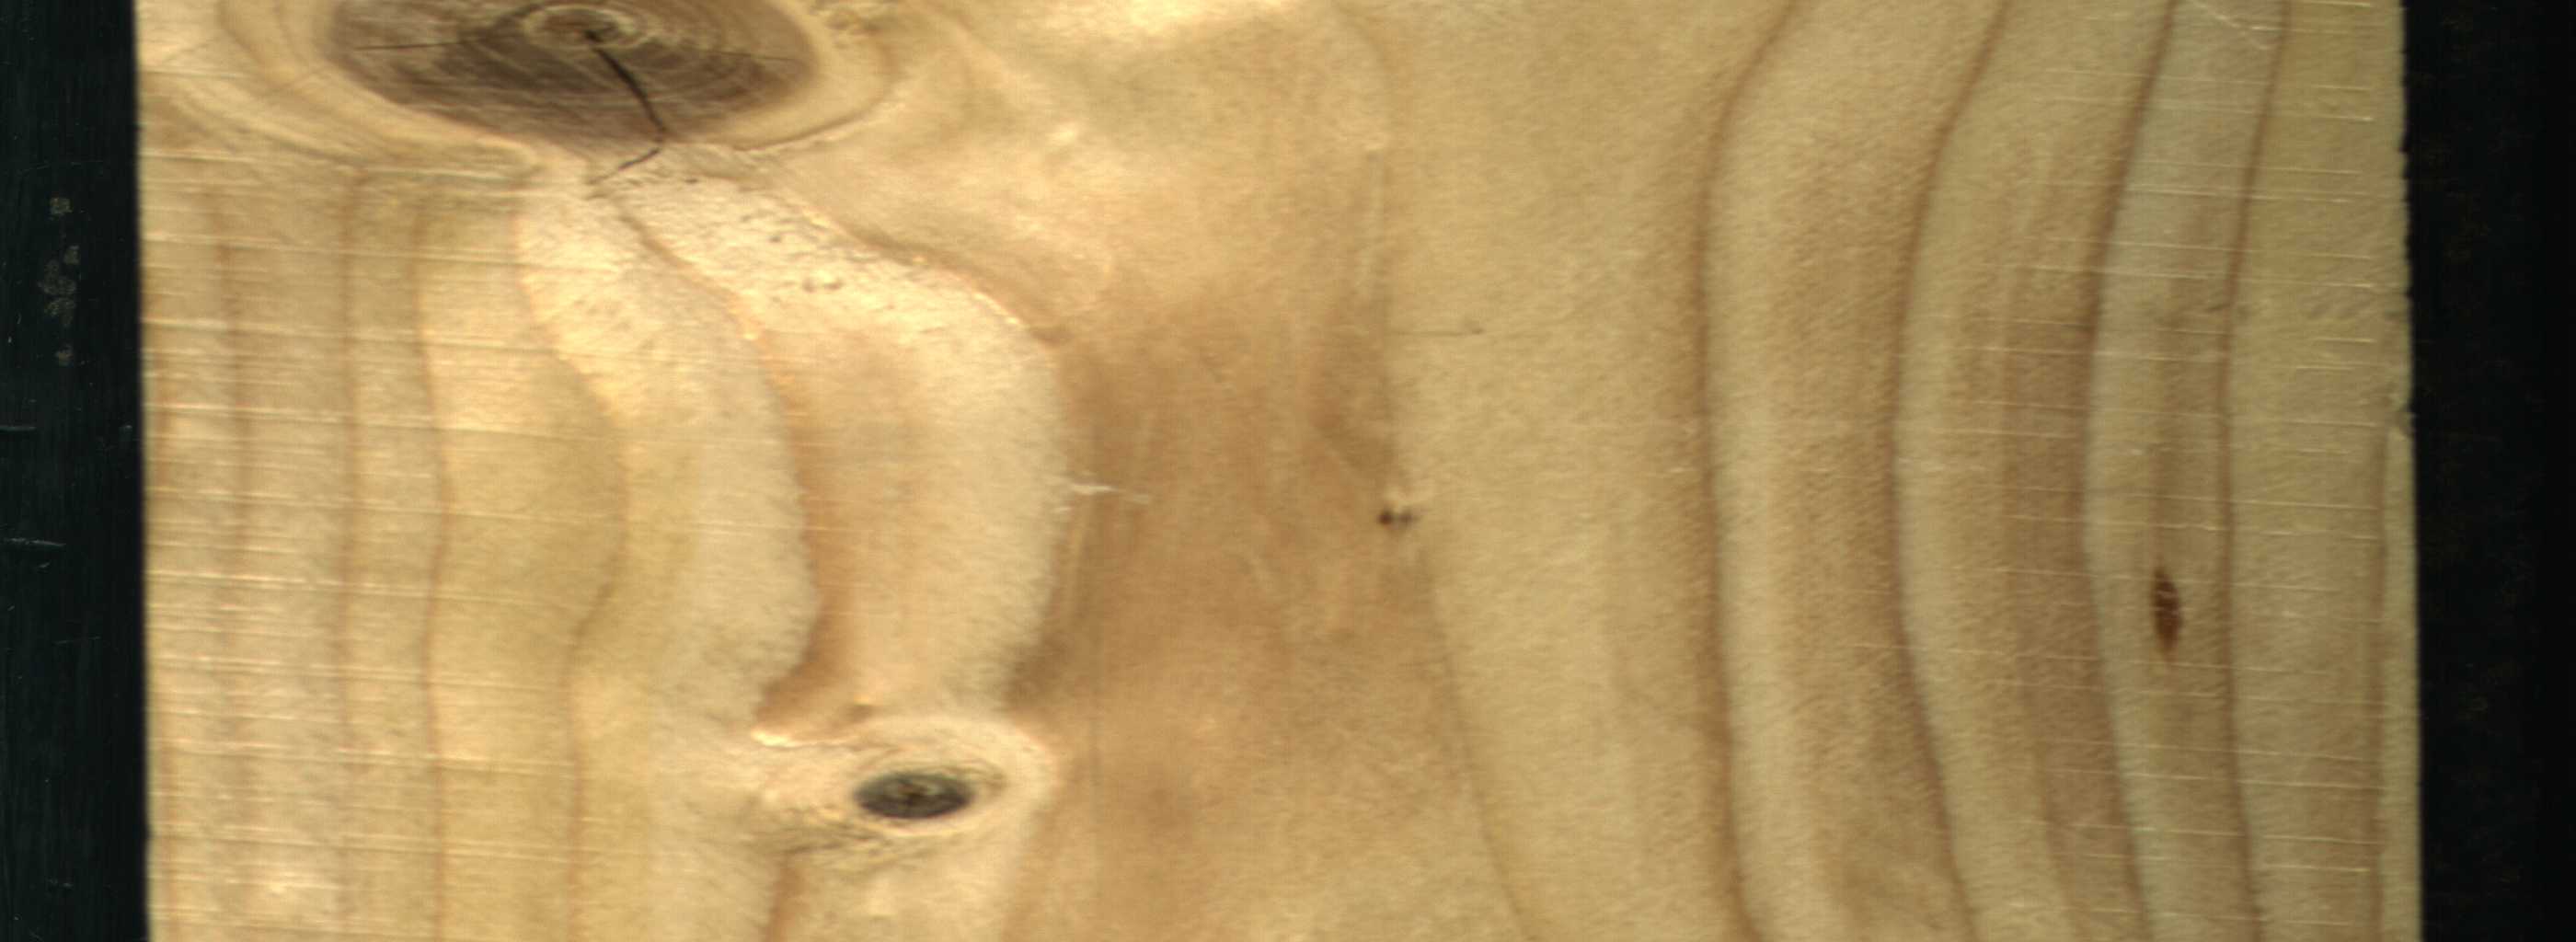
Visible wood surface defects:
resin
knot_with_crack
Live_Knot